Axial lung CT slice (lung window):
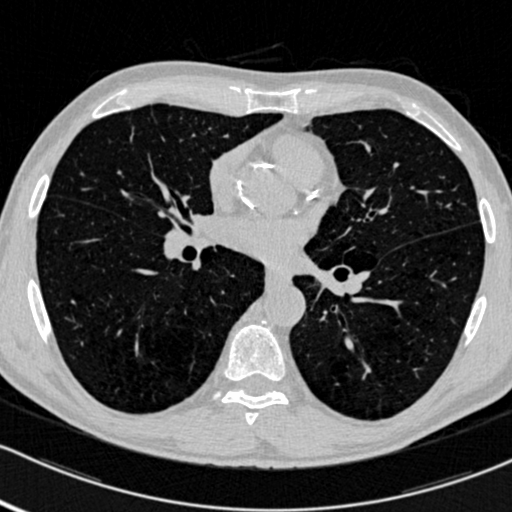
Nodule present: no